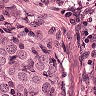
Metastatic tissue present: yes